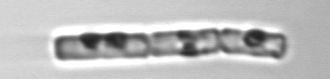
Label: Guinardia_delicatula